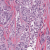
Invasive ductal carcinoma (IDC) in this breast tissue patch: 1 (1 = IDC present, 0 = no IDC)